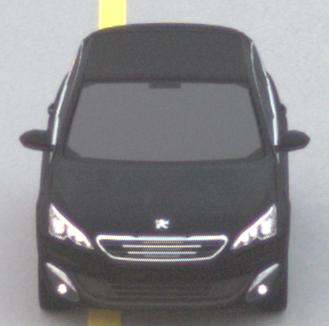
Make: Peugeot
Model: 308 VTi 82
Detailed model: 308 (II)
Model produced from: 2013/09
Model produced until: 2014/11
Doors: 5
Color: black
Road condition: dry road
Daytime: sunrise or sunset
Contrast: low contrast